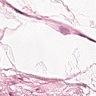
Metastatic tissue present: no